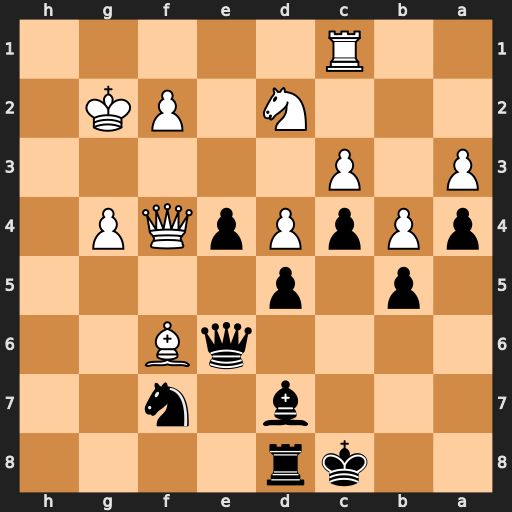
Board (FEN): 2kr4/3b1n2/4qB2/1p1p4/pPpPpQP1/P1P5/3N1PK1/2R5
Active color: b
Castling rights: -
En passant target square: -
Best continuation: Rg8 f3 exf3+